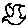
Label: bird